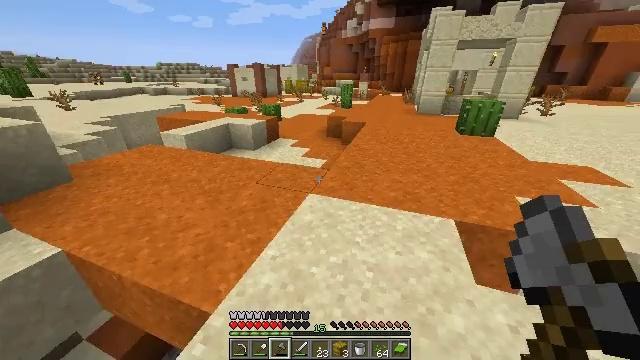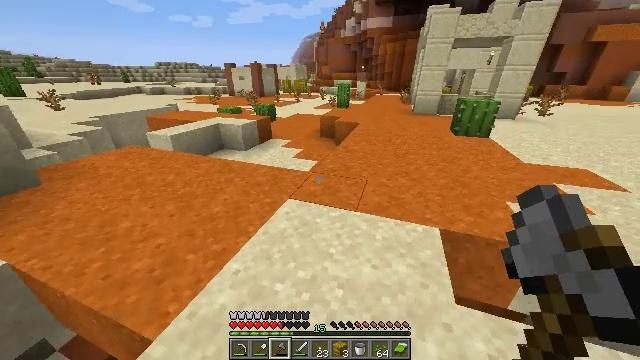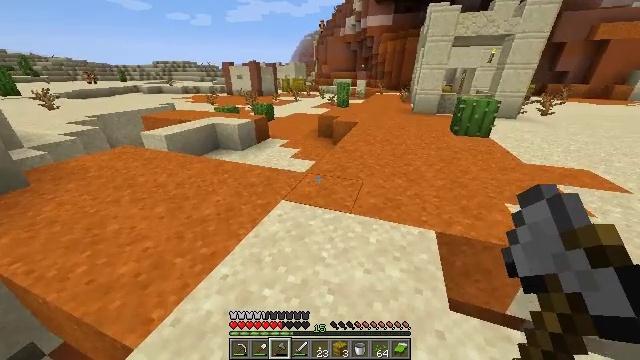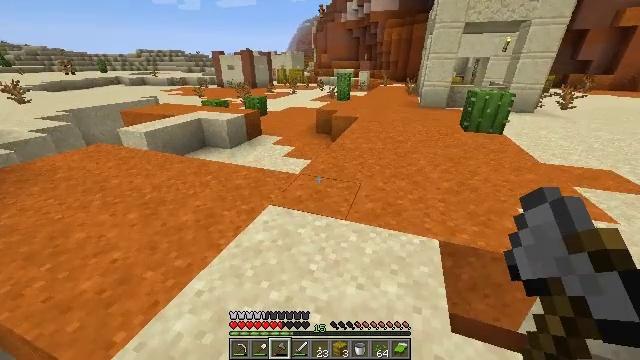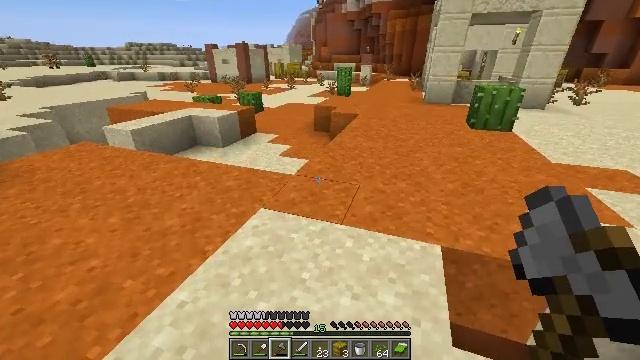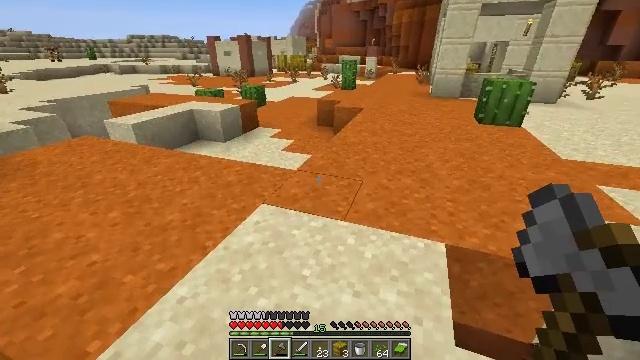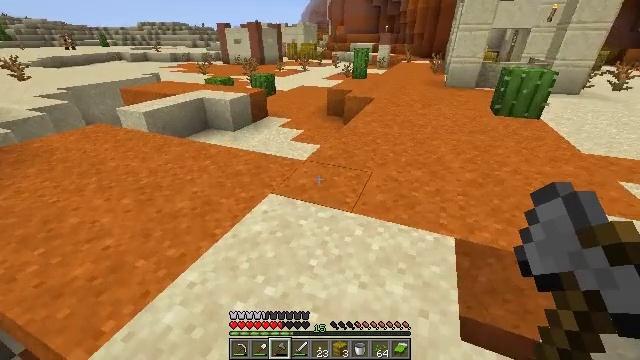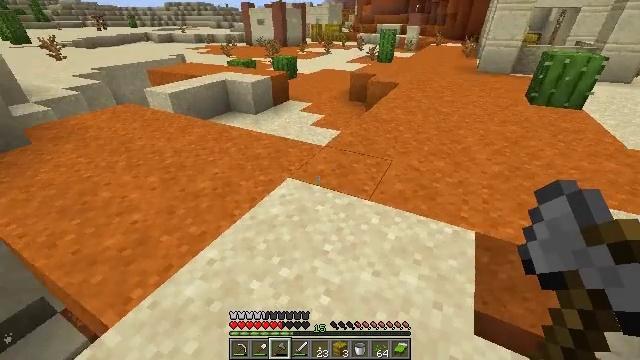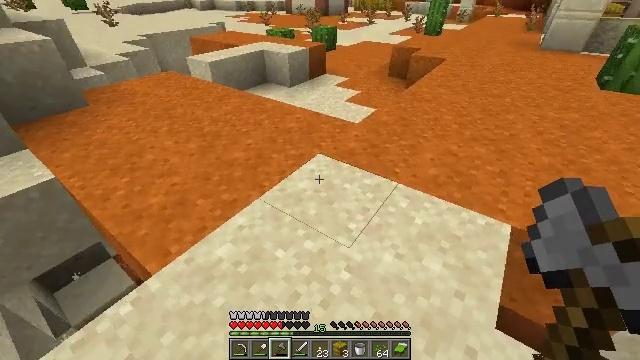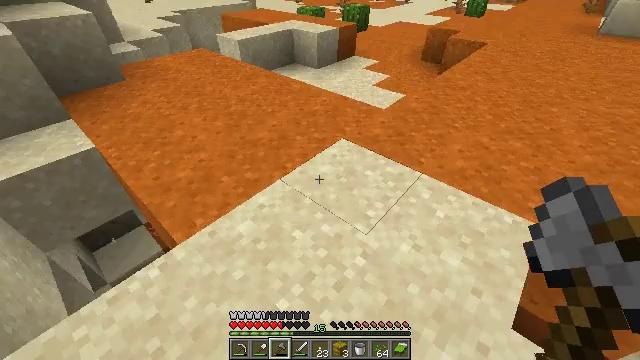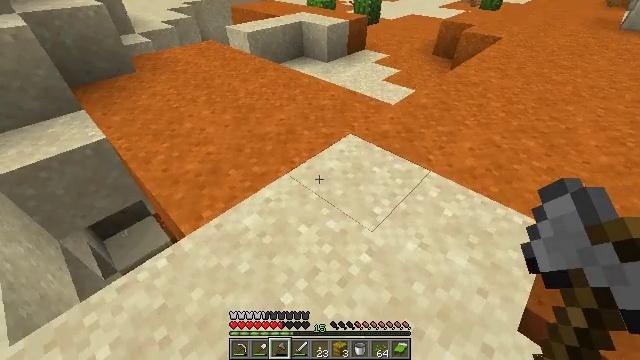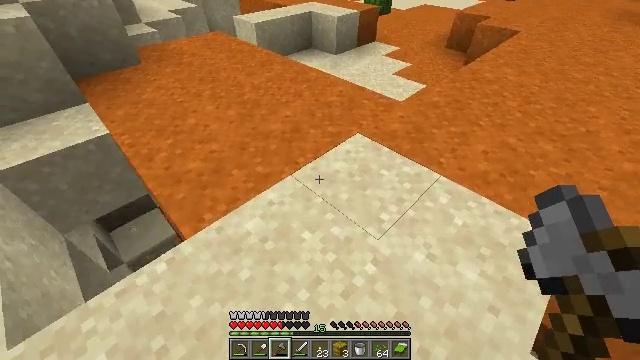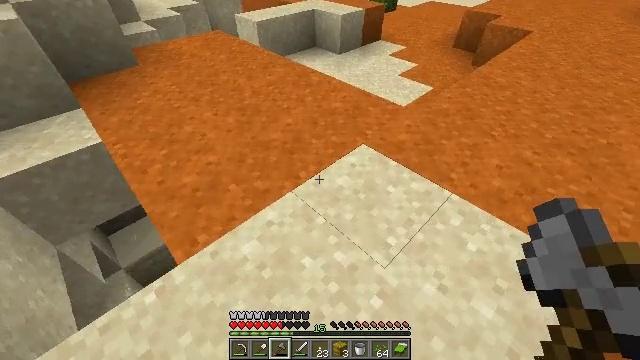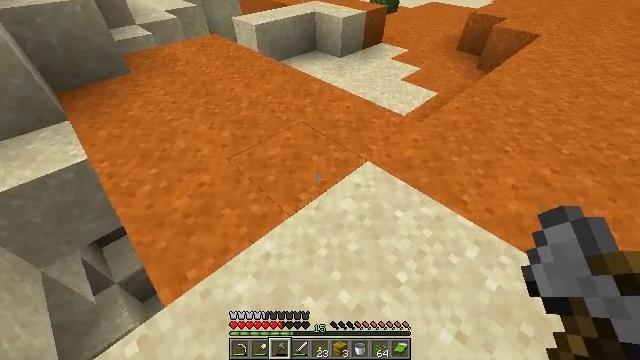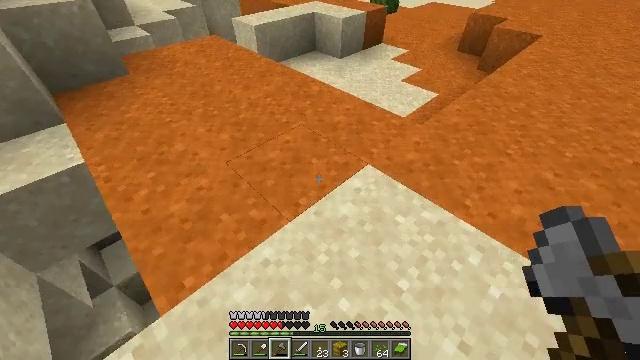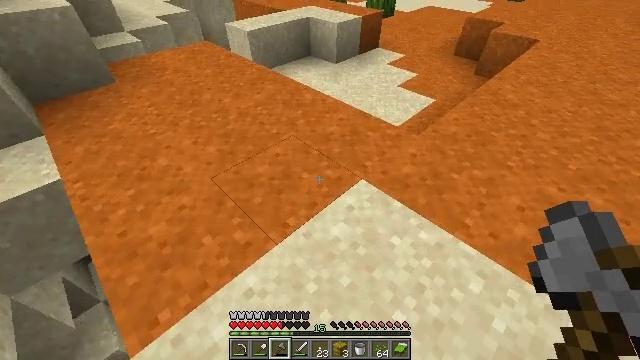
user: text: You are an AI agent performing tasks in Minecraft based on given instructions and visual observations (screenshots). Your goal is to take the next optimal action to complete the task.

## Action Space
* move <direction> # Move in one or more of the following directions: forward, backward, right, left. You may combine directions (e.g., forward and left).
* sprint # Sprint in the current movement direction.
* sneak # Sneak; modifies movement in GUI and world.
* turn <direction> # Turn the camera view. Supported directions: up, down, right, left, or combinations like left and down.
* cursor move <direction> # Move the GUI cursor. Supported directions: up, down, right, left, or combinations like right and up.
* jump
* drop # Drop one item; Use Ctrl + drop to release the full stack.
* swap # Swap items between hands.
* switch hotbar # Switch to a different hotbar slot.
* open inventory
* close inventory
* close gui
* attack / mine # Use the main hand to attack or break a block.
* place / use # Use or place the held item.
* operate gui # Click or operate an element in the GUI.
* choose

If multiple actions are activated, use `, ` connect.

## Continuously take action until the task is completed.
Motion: motion action
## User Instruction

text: Combat enemy.
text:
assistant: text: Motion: move right, sprint
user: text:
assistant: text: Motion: no_op
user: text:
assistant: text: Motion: no_op
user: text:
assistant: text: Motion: no_op
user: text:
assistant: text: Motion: turn down
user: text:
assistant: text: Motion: turn left and down
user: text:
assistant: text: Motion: turn left and down
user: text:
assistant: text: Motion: turn left and down
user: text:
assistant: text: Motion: turn left and down
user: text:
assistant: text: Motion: move forward, turn left and down
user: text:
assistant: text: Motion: move forward, turn left and down
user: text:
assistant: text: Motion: move forward
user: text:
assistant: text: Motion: move forward
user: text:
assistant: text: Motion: move forward and move right
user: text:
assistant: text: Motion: move forward and move right
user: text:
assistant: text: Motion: move forward and move right
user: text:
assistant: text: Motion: move forward and move right, turn right and up
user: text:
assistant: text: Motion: move forward and move right, turn right and up
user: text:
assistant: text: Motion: move forward and move right, turn right and up
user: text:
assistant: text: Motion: move forward and move right, turn right and up
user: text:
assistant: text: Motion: move forward and move right, turn right and up
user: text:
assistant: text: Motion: move forward and move right, turn right and up
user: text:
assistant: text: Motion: move forward and move right
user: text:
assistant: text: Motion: move forward
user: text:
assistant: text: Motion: move forward
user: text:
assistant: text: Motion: move forward
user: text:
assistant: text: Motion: move forward
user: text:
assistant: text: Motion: move forward
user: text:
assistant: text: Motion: move forward
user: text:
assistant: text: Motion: move forward